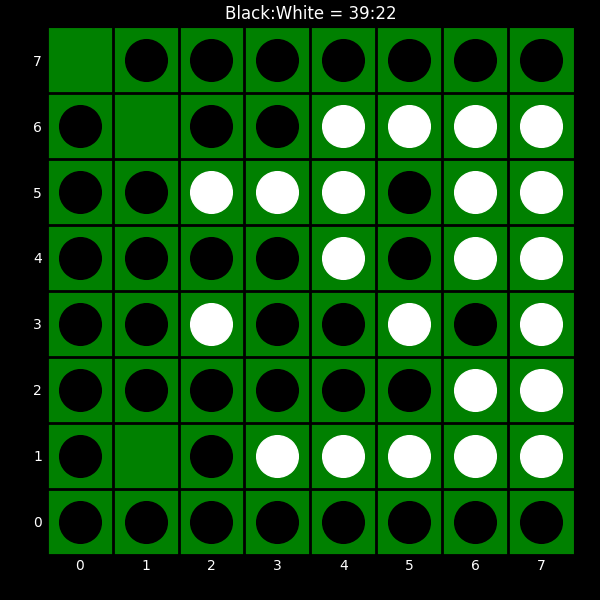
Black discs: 39
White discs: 22